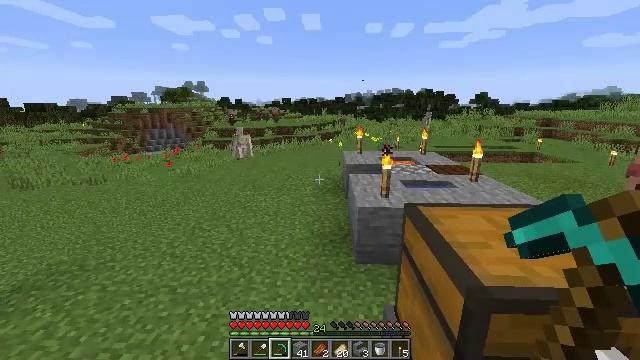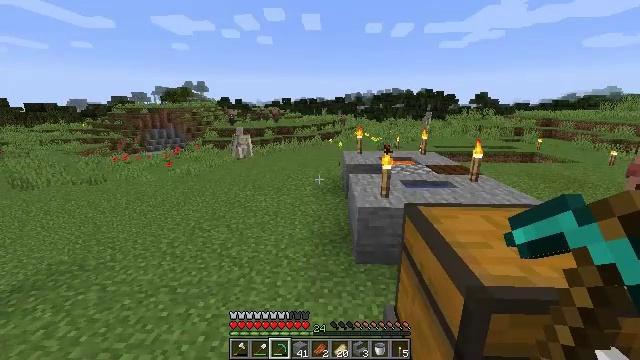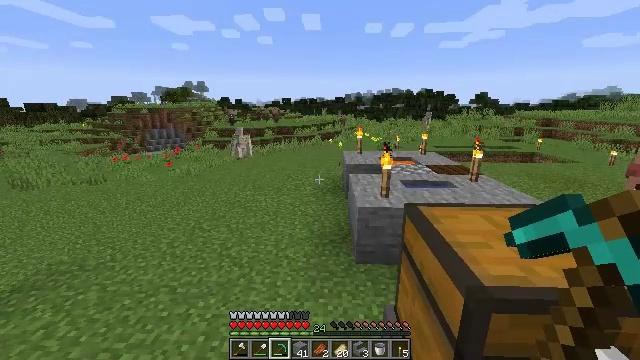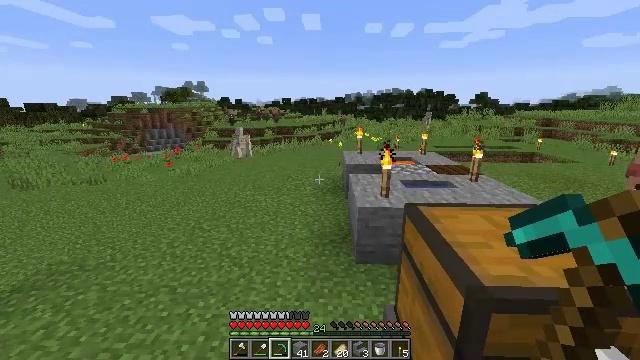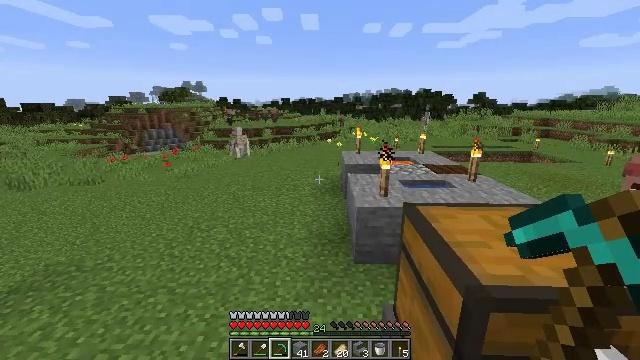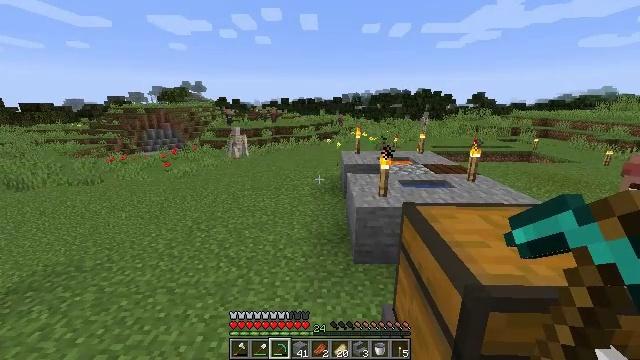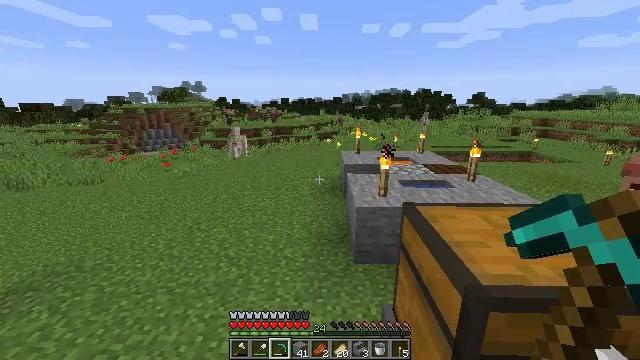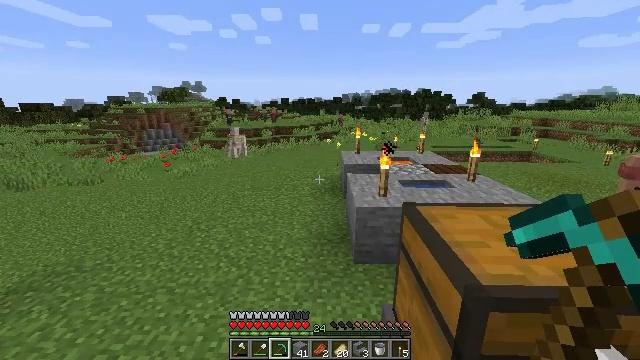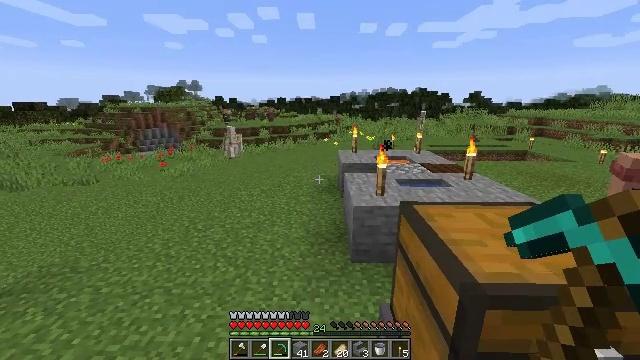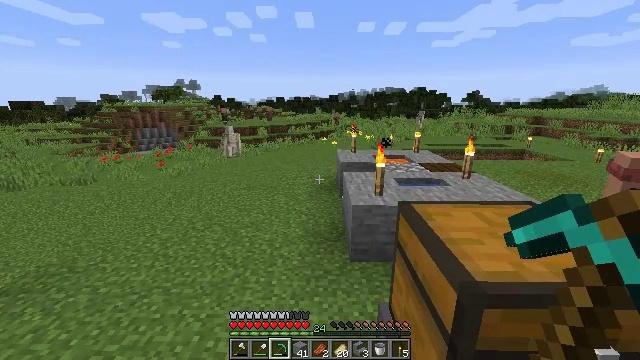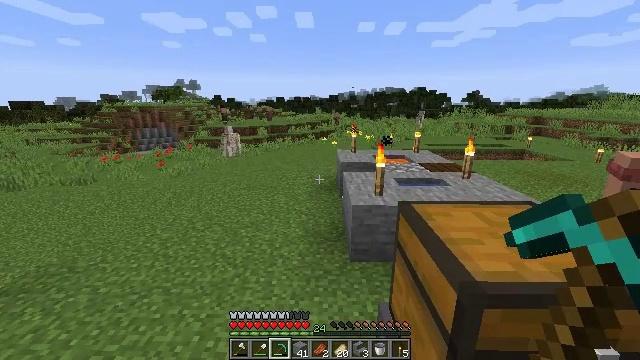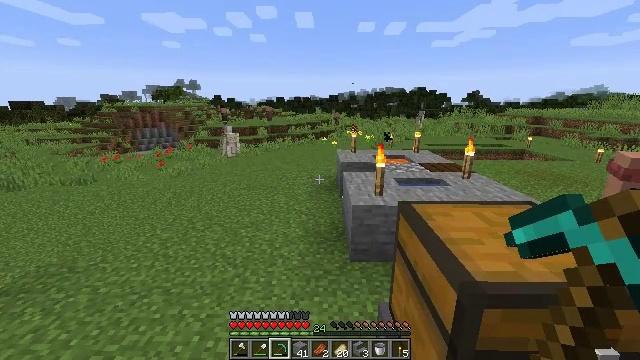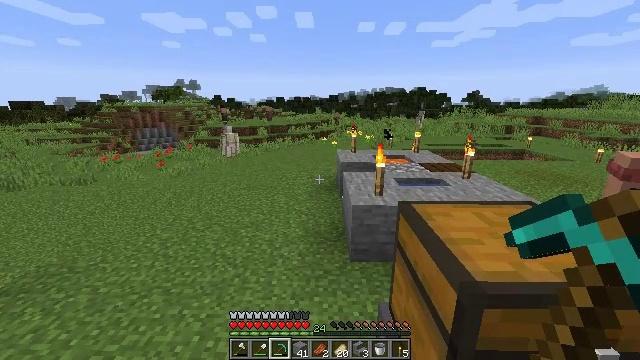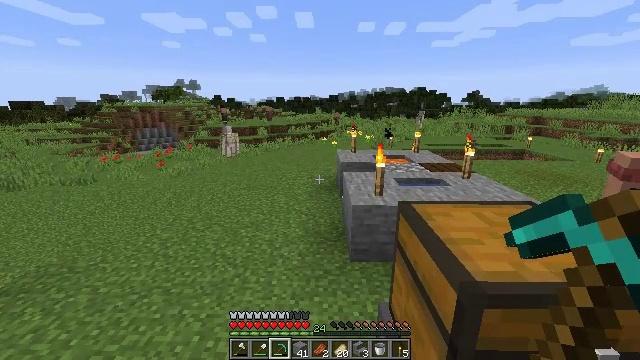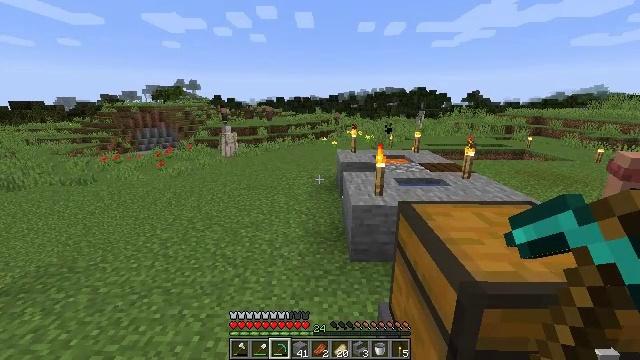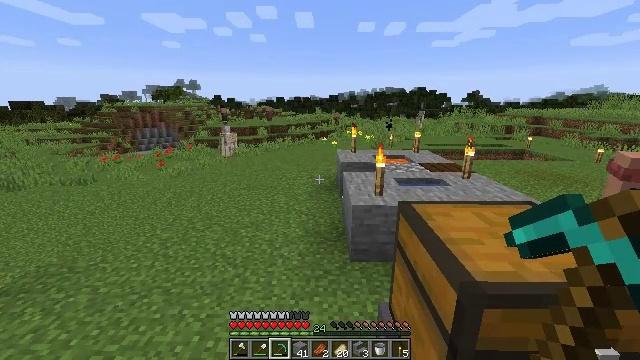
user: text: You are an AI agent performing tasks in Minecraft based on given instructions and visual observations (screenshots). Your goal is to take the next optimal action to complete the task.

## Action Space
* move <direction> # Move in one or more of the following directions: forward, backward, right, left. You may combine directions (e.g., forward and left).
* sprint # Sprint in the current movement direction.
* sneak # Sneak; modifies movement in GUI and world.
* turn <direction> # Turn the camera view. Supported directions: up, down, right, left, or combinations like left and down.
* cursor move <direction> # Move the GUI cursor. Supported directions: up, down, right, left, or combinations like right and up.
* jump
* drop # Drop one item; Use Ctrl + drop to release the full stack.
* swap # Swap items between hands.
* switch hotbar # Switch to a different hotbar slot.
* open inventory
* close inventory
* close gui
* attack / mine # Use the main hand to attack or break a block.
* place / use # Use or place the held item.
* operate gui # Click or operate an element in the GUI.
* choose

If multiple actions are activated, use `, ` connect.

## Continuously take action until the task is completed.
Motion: motion action
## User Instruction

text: Put out the fire.
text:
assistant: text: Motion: no_op
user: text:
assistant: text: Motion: no_op
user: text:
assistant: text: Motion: no_op
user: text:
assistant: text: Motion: no_op
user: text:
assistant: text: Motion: no_op
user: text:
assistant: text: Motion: no_op
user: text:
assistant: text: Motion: no_op
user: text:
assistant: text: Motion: no_op
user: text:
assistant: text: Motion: no_op
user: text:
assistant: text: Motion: no_op
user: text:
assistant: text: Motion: no_op
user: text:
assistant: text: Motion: no_op
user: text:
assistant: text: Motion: no_op
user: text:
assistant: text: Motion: no_op
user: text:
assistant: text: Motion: no_op
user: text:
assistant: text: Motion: no_op
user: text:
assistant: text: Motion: no_op
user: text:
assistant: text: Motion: no_op
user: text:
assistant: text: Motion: no_op
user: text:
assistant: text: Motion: no_op
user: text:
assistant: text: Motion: no_op
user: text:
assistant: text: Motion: no_op
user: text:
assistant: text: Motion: turn right
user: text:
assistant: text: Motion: turn right
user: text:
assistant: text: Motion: turn right
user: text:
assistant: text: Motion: turn right
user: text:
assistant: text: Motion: turn right
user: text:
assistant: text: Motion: no_op
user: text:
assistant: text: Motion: no_op
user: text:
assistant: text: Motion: no_op